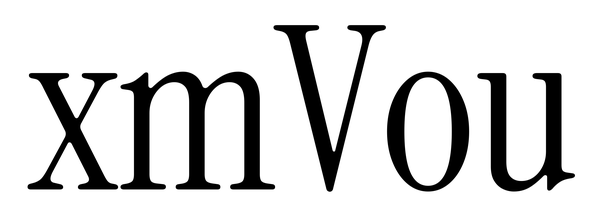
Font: InstrumentSerif-Regular